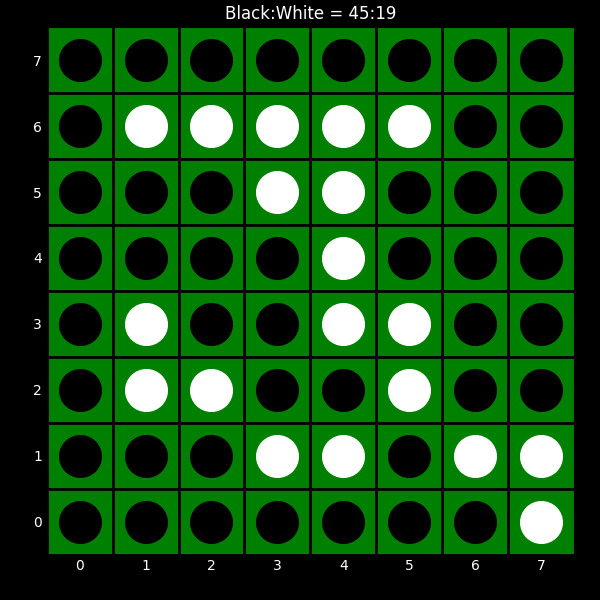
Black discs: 45
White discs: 19